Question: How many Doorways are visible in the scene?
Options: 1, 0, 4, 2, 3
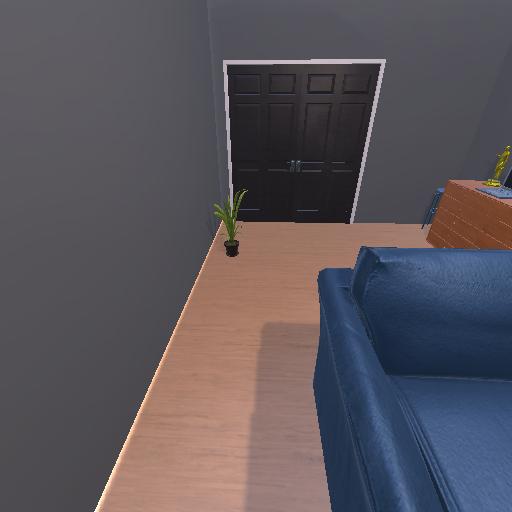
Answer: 1